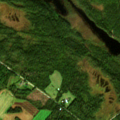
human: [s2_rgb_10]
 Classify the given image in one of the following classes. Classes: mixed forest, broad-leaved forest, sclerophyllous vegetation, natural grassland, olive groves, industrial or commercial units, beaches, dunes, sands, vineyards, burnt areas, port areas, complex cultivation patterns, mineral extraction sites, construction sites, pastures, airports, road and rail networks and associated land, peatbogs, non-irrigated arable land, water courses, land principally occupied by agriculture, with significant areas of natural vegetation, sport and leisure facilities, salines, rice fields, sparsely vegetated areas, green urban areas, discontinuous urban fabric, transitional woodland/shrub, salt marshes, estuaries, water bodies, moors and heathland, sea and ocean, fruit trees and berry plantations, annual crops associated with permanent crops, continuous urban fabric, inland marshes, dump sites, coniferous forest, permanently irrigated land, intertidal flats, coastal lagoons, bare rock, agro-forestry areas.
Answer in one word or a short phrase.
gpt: land principally occupied by agriculture, with significant areas of natural vegetation, coniferous forest